Question: a WCF service used WSDualHttpBinding running on Linux by Mono.
I use app.config ,create a EndPoint used WSDualHttpBinding
app.config for service (partial)
'''
<endpoint address="http://192.168.0.101:8889"
binding="wsDualHttpBinding" bindingConfiguration="wsDualHttp_Binding"
contract="DynIPServiceContract.IDynIPService" />
'''
'''
static void Main(string[] args)
{
try
{
ServiceHost sh = new ServiceHost(typeof(DynIPService.DynIPService));
sh.Open();
foreach (var ep in sh.Description.Endpoints)
{
Console.WriteLine("Address: {0}, ListenUri: {1}, ListenUriMode: {2} ", ep.Address, ep.ListenUri, ep.ListenUriMode);
}
Console.WriteLine("Service is running");
}
catch (Exception ex)
{
Console.WriteLine("Error:" + ex.Message);
throw;
}
finally
{
Console.ReadKey();
}
}
'''
Exception:
The default value for property 'textEncoding' has a different type than the one of the property itself: expected System.Text.Encoding but was System.String
(About the detail info, please take a look at the snapshot of exception)

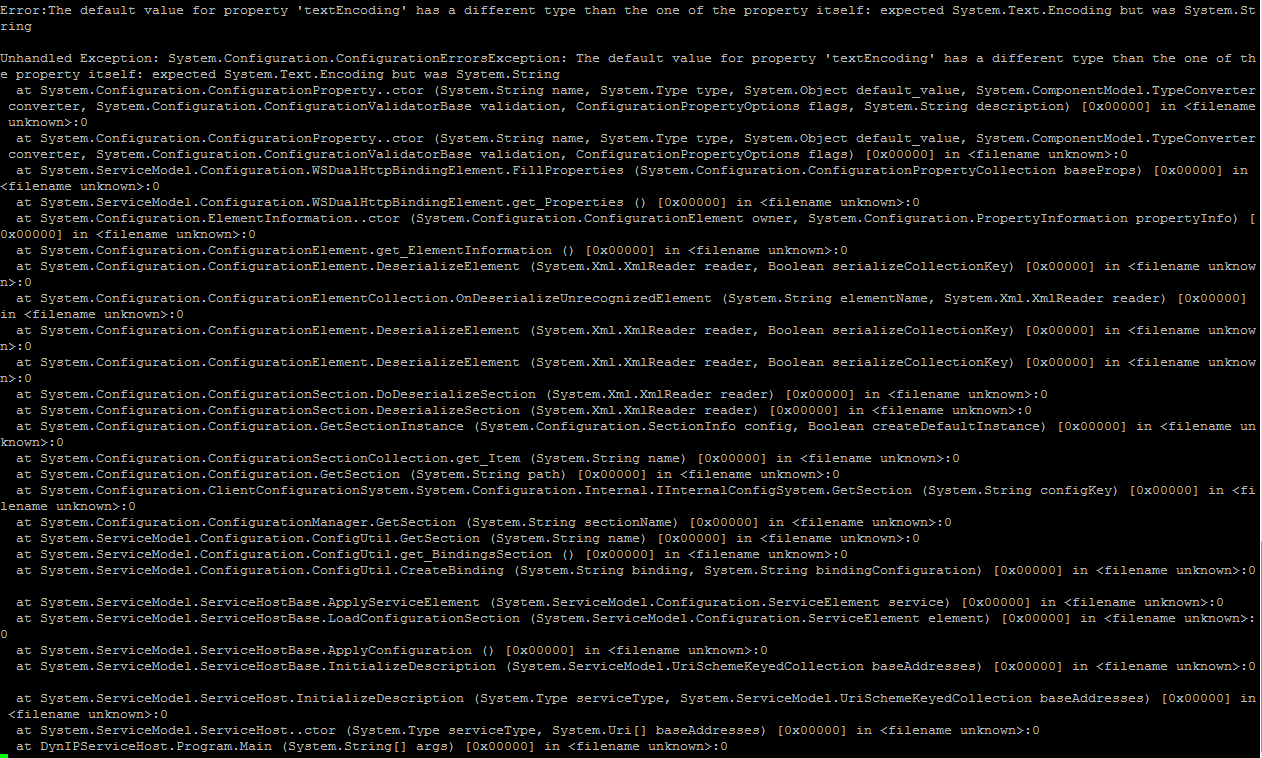
Answer: Well, I just had a quick look at the code and that exception should actually be the least of your problems ;-)
The real problem is that WSDualHttpBinding is not yet supported in Mono.
'CreateBindingElements()' is an important abstract method in 'System.ServiceModel.Channels.Binding' which must be implemented by a binding.
'mcs/class/System.ServiceModel/System.ServiceModel/WSDualHttpBinding.cs' has last been changed in 2008 and it's simply throwing a 'NotImplementedException':
<URL>
I must admit that I also haven't used WSDualHttpBinding on Windows before, so I don't know which binding elements it is using (and whether they're already implemented in Mono). These binding elements provide the core functionality, so it's hard to say how long it would take to implement this binding.